Question: I have a Java Swing program with a dialog that i want to design in a better way. A window in the program has a button where user needs to click that button to open a small dialog to select a couple of customers names then save his selection where then i do some action on that selection in the main window.
1. Enable the customers' names he wants to use.
2. Select a customer name to edit or delete it from the database.
------------------------------>
1. To enable a name to use it in the main window user has to tick its selection box (i.e. Name 3).
2. To edit or delete a name user has to highlight the label of the name itself then click the Edit button. So highlighting a name will not tick(enable) it (i.e. Name 2).
1. Will the user be familiar with this behavior(He can do two actions on each list item).
2. In Java Swing should i use a JList of (JCheckBox + JLabel) items to accomplish this, or use a JTable ?
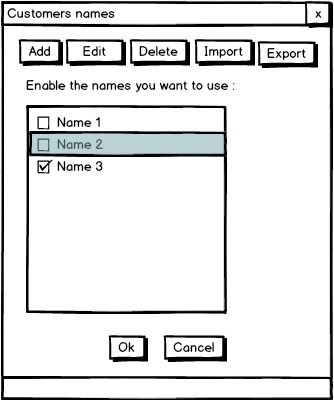
Answer: The simplest way in my opinion is to put access to the actions you want to do just at the side of each name.
To be more clear, here's a picture taken from the phpmyadmin software (see below).
You can do something like the "Action" column of the picture !
it's very intuitive and fits very good your need (phpmyadmin helps managing databases, and it's close to what you are doing)